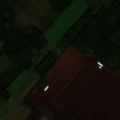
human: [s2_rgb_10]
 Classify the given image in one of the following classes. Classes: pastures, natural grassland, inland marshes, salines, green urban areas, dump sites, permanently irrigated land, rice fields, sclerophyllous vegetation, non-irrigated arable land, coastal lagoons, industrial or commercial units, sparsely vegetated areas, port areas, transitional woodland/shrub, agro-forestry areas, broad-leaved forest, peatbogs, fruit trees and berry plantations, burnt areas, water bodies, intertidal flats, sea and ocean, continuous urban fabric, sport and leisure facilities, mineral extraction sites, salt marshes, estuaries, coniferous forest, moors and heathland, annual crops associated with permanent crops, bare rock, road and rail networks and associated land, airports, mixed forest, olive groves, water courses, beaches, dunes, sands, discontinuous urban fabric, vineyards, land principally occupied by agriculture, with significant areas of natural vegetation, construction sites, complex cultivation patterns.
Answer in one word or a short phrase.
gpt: land principally occupied by agriculture, with significant areas of natural vegetation, coniferous forest, mixed forest, transitional woodland/shrub, peatbogs